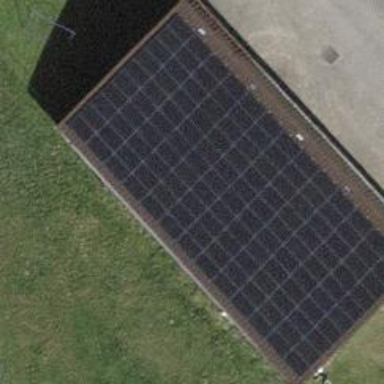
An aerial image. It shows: Solar power generator.